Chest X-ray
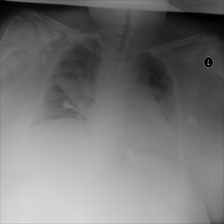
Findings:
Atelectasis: negative
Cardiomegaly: negative
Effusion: negative
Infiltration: positive
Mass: negative
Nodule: negative
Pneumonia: negative
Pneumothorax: negative
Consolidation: negative
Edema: negative
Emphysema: negative
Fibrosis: negative
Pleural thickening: negative
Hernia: negative